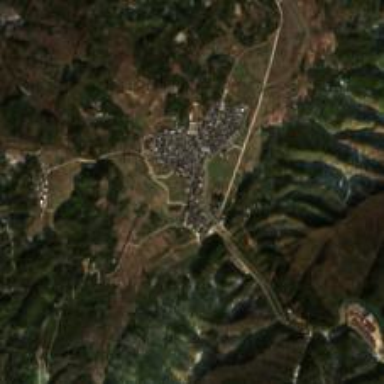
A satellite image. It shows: Township classified as town.